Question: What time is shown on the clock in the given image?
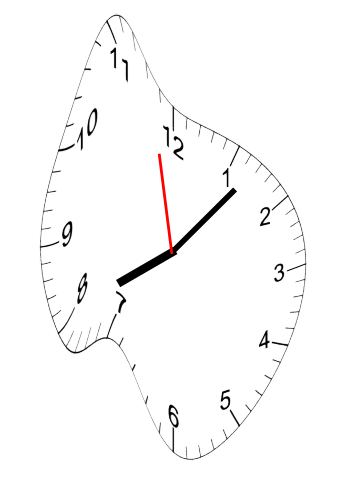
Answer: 08:06:58